Question: I am creating a custom view to display a single colour, it is for a colour picker from an image so the colour may change fairly quickly. To prevent the colour from flashing as the cursor moved I've made it so the colour change is animated over 0.2 seconds.
I'm doing this using a CALayer. As it stands currently this works almost as intended, however, I want an outline around the layer which has a slightly darker colour the the contents, similar to the OS X Yosemite close & resize window buttons.

The method I'm currently using does work, however, sometimes the border colour animation seems to not follow the main colour animation, sometimes it goes through lighter colours. I thought I might be able to do this with filters, but I am absolutely stumped as to how to do this, I was unable to find much documentation online. I have very little experience with CoreAnimation, so I am unsure if this is the best way to do so or if it's blindingly obvious.
'''
- (id)initWithFrame:(NSRect)frame{
self = [super initWithFrame:frame];
if (self) {
_pickerColour = [NSColor whiteColor];
strokeColour = [NSColor whiteColor];
[self setWantsLayer: true];
innerLayer = [CALayer layer];
[innerLayer setCornerRadius: frame.size.width / 2];
[innerLayer setBorderWidth: 4];
[innerLayer setFrame: CGRectMake(frame.origin.x - frame.size.width / 2, frame.origin.y - frame.size.width / 2, frame.size.width - 2, frame.size.height - 2)];
[self.layer addSublayer:innerLayer];
}
return self;
}
- (void) setPickerColour:(NSColor *)pickerColour{
CABasicAnimation *backgroundAnimation = [CABasicAnimation animationWithKeyPath:@"backgroundColor"];
backgroundAnimation.fillMode = kCAFillModeForwards;
backgroundAnimation.removedOnCompletion = NO;
backgroundAnimation.fromValue = (id)self.pickerColour.CGColor;
backgroundAnimation.toValue = (id)pickerColour.CGColor;
backgroundAnimation.duration = 0.1f;
[innerLayer addAnimation:backgroundAnimation forKey:@"backgroundColor"];
CGFloat h,s,b,a;
[[self.pickerColour colorUsingColorSpaceName: NSCalibratedRGBColorSpace] getHue:&h saturation:&s brightness:&b alpha:&a];
NSColor *newStrokeColour = [NSColor colorWithHue:h saturation:MIN(s, 1.0) brightness: MAX(b / 1.2, 0.0) alpha:a];
CABasicAnimation *borderAnimation = [CABasicAnimation animationWithKeyPath:@"borderColor"];
borderAnimation.fillMode = kCAFillModeForwards;
borderAnimation.removedOnCompletion = NO;
borderAnimation.fromValue = (id)strokeColour.CGColor;
borderAnimation.toValue = (id)newStrokeColour.CGColor;
borderAnimation.duration = 0.1f;
[innerLayer addAnimation:borderAnimation forKey:@"borderColor"];
strokeColour = newStrokeColour;
_pickerColour = pickerColour;
}
- (NSColor *) pickerColour{
return _pickerColour;
}
'''
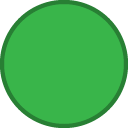
Answer: By using a 'CAKeyframeAnimation' instead of 'CABasicAnimation', you can provide 'values' and 'keyTimes' arrays that contain a piecewise representation of your path through colorspace. You can use the same 'NSColor' convenience method you're using, but you'll specify a sufficient number of colors to follow the desired arc in HSV space instead of the default linear trajectory through RGB space.